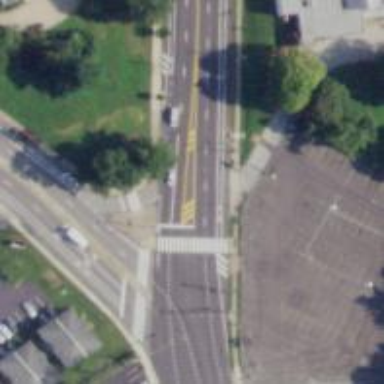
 which is uncontrolled and marked crossing on the road."